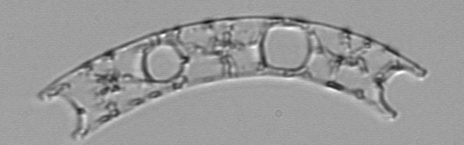
Label: Eucampia